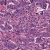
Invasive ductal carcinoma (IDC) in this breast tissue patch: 1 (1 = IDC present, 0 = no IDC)